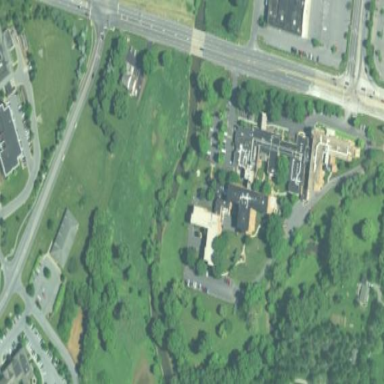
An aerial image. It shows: Nursing home building.